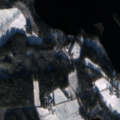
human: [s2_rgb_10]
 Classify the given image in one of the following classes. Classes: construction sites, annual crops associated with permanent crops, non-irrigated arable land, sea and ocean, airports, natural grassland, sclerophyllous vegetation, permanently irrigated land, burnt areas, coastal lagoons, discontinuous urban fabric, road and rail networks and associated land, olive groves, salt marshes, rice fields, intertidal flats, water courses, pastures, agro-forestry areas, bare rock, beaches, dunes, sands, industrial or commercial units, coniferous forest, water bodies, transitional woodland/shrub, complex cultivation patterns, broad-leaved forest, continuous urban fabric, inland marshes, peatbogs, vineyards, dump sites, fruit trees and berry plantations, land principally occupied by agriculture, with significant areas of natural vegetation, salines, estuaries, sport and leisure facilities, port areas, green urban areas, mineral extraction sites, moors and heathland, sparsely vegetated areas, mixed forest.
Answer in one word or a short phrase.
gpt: non-irrigated arable land, land principally occupied by agriculture, with significant areas of natural vegetation, coniferous forest, mixed forest, water bodies